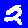
Digit: 2